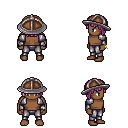
a pixel art fantasy rpg character, male body template, human, dark skin, steel arm armor, metal pants, pink pageboy hairstyle, chain helm, bracelets, four views (front, back, left, right), 2x2 character sprite sheet, small pixel art, hard edges, no anti-aliasing